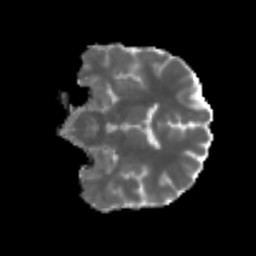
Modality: MD
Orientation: coronal
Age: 35
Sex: male
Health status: healthy
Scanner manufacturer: siemens
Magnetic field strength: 3 T
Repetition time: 3.6 s
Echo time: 0.092 s